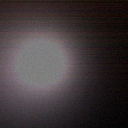
Screen state: off